Question: I want to use java VisualVM to monitor the performance of my JAVA APP, but Java VisualVM can not get the detail data of the java task of eclipse. what should I do for this? is any one know?

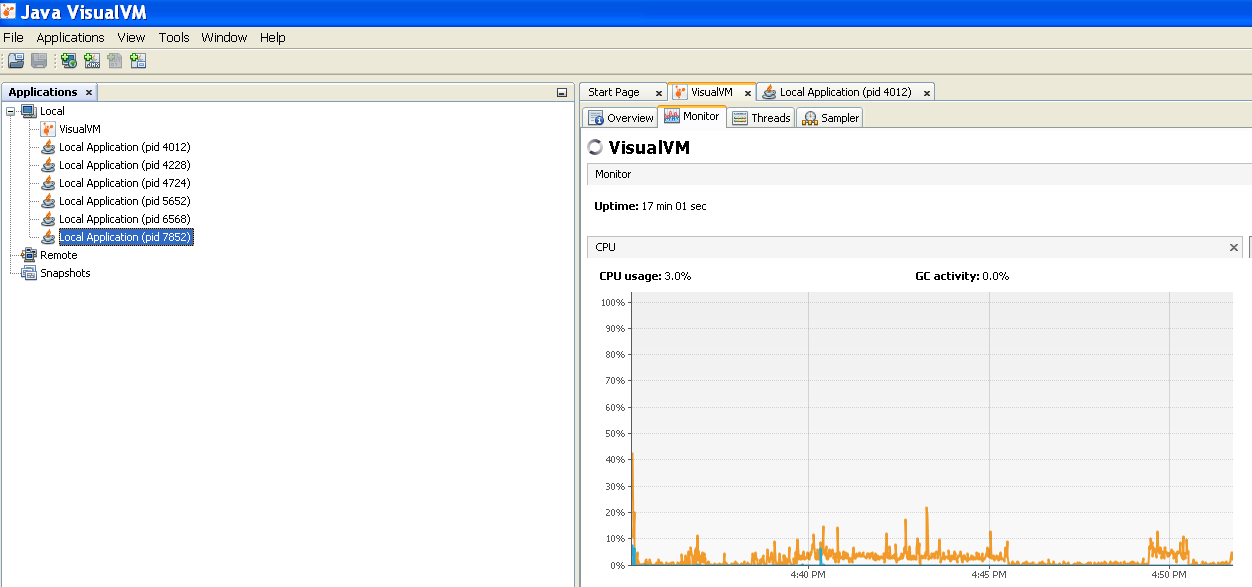
Answer: Make sure you have '-Dcom.sun.management.jmxremote' in the vmargs of Eclipse.
You can find out whether you have looking in this dialog: Help -> About -> Installation Details -> Configuration.
'eclipse.vmargs=...' shows all the arguments which were passed for the Java VM.
If this option is missing, then open 'eclipse.ini' and search for the line '-vmargs'. If it's not there, add it at the end:
'''
-vmargs
-Dcom.sun.management.jmxremote
'''
Note that each of these options should go on a different line.
Make sure that '-vmargs' is the last Eclipse option in the file; everything below will be assembled into an array of arguments to the VM and ignored by Eclipse.